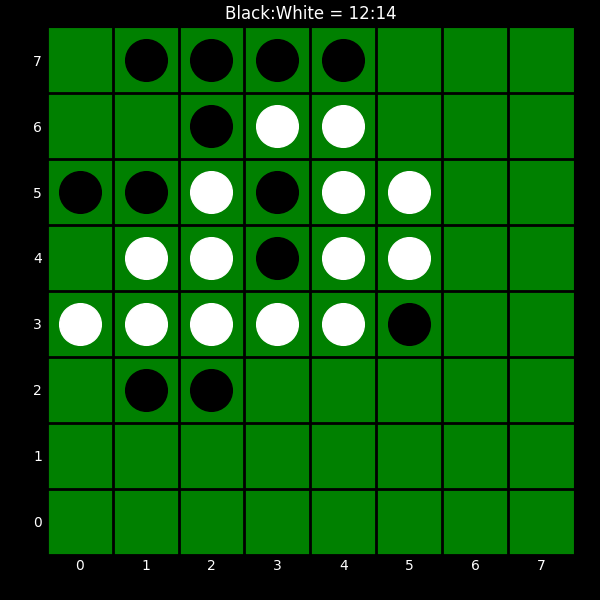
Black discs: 12
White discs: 14